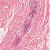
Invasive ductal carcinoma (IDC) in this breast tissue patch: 0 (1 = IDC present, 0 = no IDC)